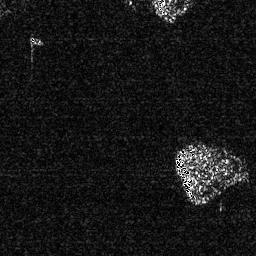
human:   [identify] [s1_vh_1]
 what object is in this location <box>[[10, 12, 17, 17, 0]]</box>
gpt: <ref>1 small ship at the top left</ref>